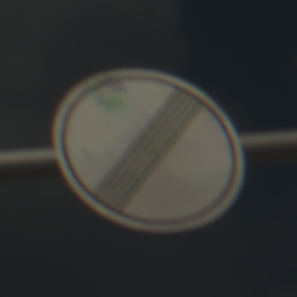
Verkehrszeichen: EndeSaemtlicherBegrenzungen
Umgebung: Outdoor, Beach
Tageszeit: MorningAfternoon
Wetter: PartlyCloudy
Licht: Natural
Jahreszeit: NotSpecified
Kontrast: HighContrast